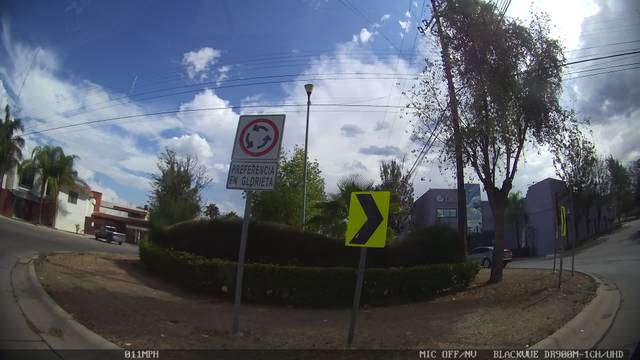
Region: Mexico
Coordinates: 21.14, -101.692